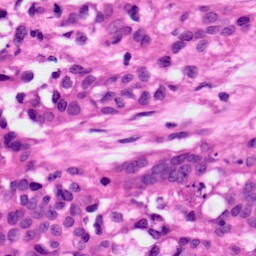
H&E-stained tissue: Ovarian